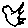
Label: bird